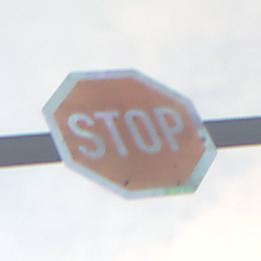
Verkehrszeichen: Stop
Umgebung: Outdoor, Nature
Tageszeit: SunriseSunset
Wetter: PartlyCloudy
Licht: Natural
Jahreszeit: NotSpecified
Kontrast: LowContrast